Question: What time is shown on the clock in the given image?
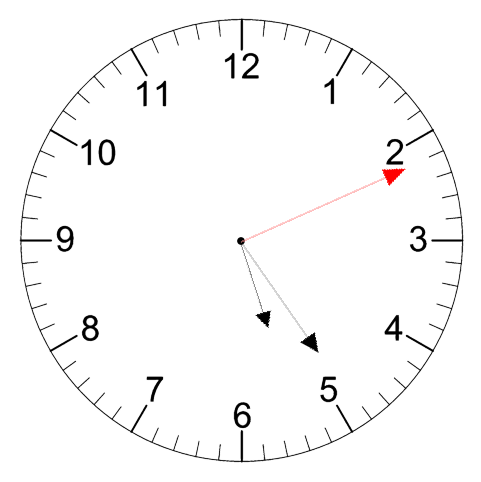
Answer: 05:24:11